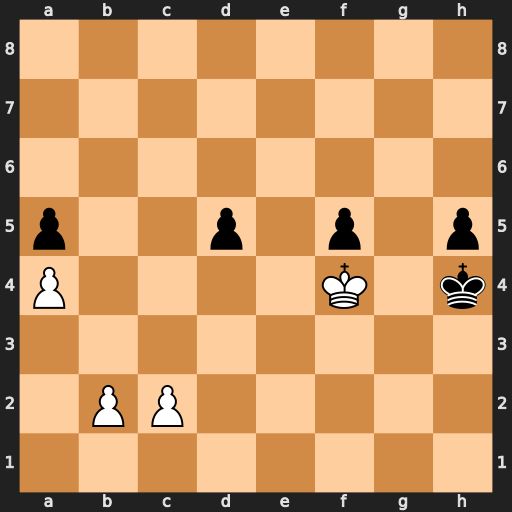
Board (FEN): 8/8/8/p2p1p1p/P4K1k/8/1PP5/8
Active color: w
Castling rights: -
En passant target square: -
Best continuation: b4 axb4 a5 d4 a6 d3 Ke3 b3 cxb3